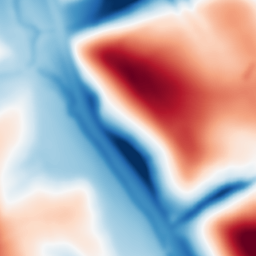
Category: multiscale
Decomposition family: dog
Decomposition parameters: sigma_low: 3
sigma_high: 50
Upsampling method: regularized
Upsampling parameters: scale: 2
lambda_reg: 0.001
Upsampling scale: 2